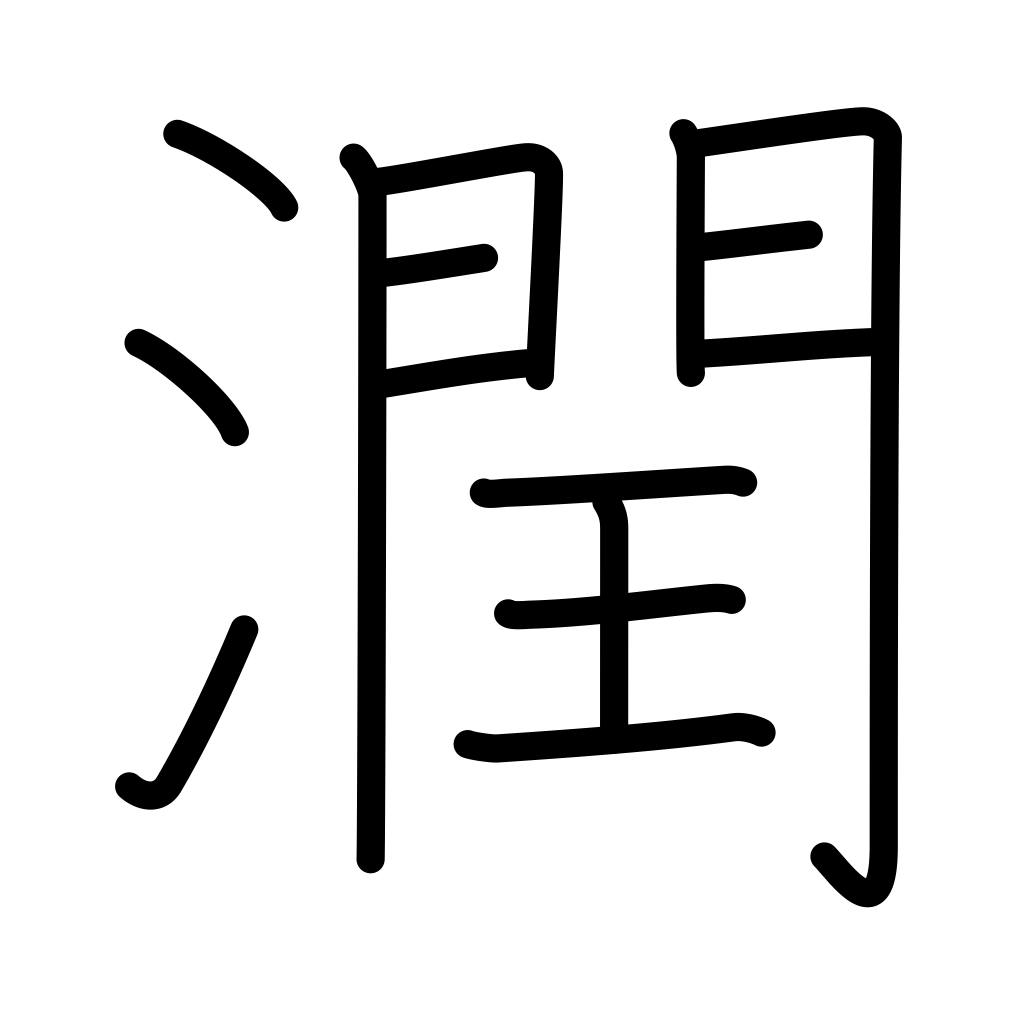
Meaning: wet, be watered, profit by, receive benefits, favor, charm, steep